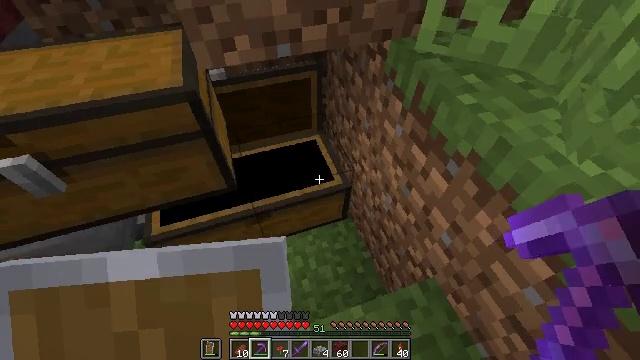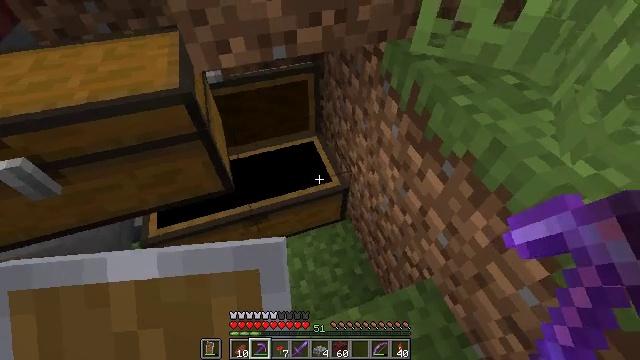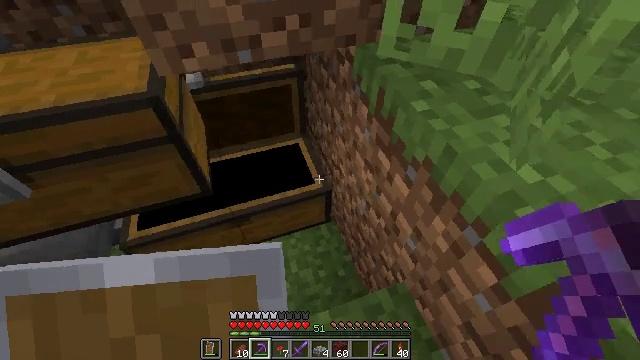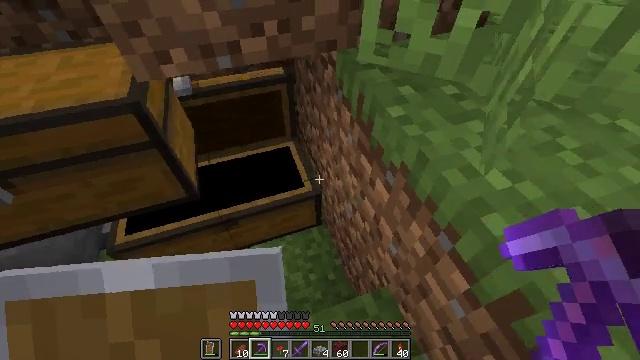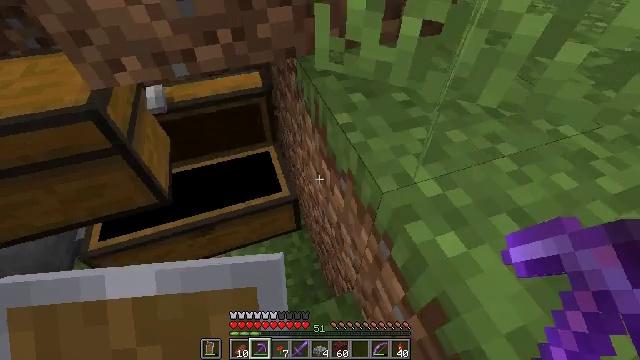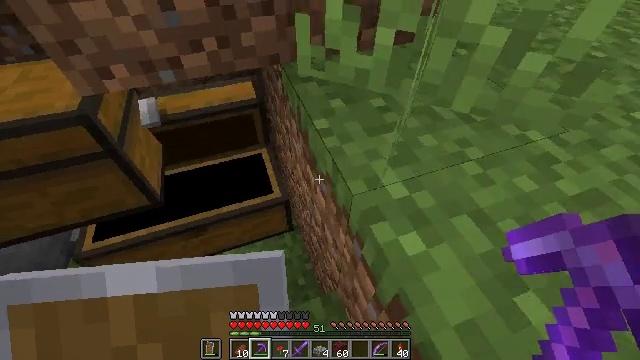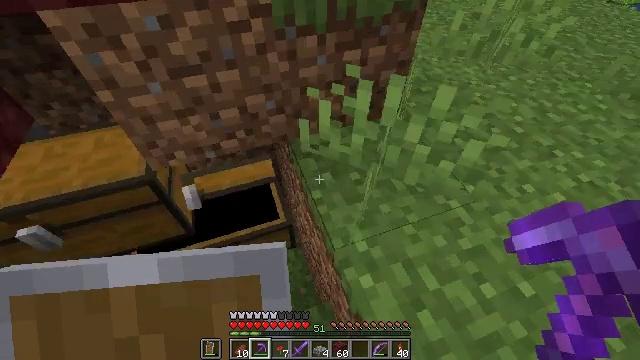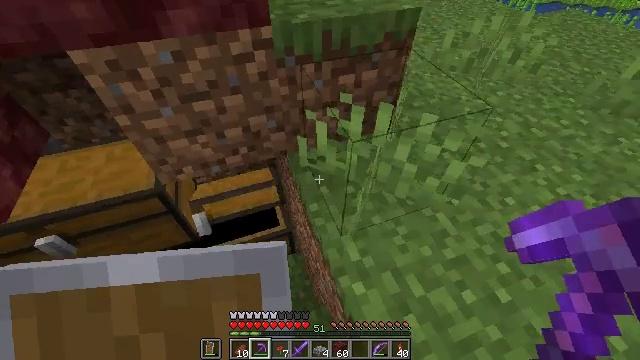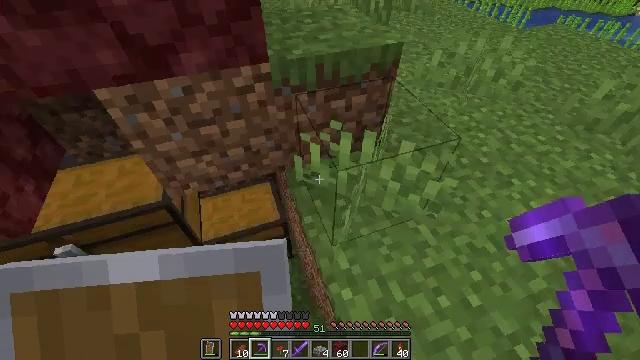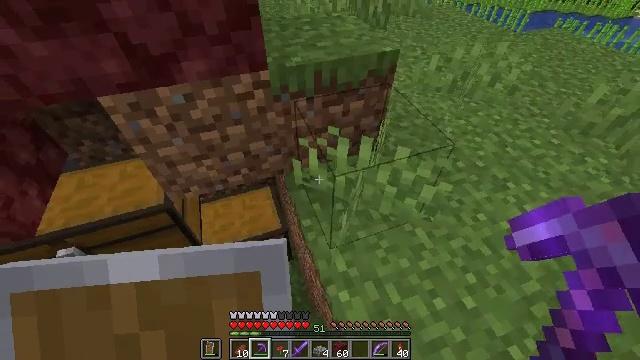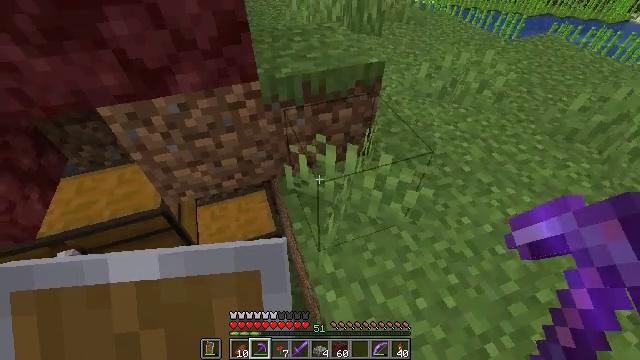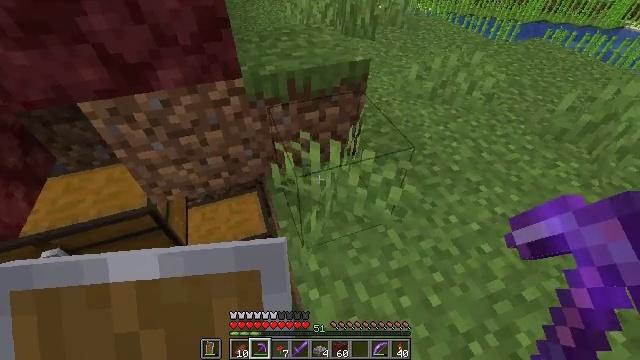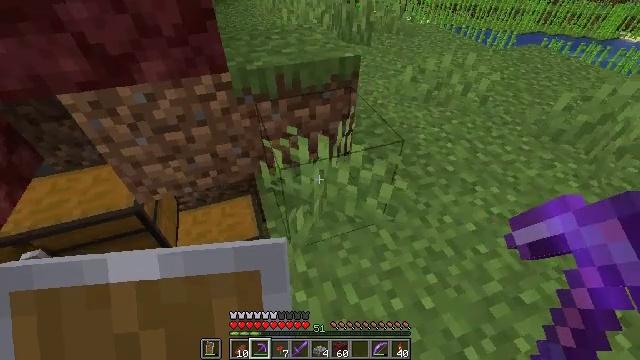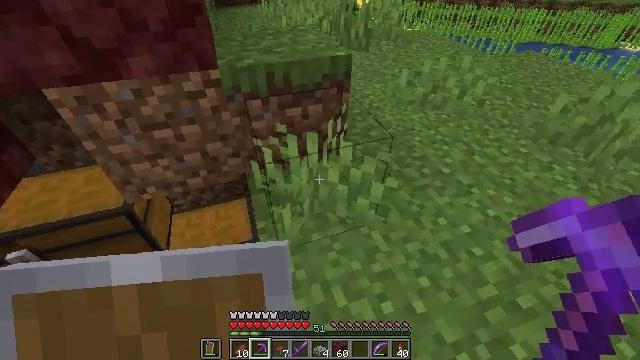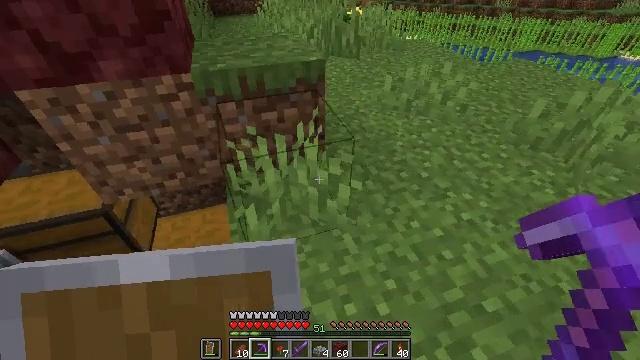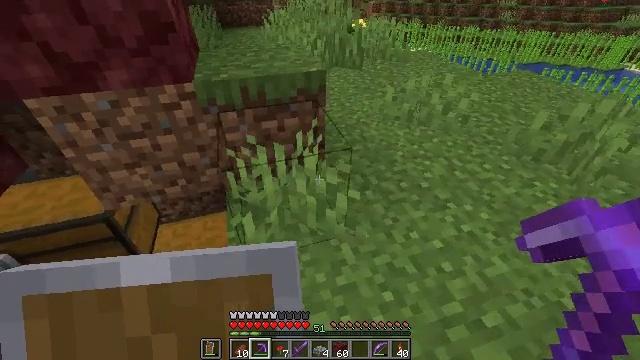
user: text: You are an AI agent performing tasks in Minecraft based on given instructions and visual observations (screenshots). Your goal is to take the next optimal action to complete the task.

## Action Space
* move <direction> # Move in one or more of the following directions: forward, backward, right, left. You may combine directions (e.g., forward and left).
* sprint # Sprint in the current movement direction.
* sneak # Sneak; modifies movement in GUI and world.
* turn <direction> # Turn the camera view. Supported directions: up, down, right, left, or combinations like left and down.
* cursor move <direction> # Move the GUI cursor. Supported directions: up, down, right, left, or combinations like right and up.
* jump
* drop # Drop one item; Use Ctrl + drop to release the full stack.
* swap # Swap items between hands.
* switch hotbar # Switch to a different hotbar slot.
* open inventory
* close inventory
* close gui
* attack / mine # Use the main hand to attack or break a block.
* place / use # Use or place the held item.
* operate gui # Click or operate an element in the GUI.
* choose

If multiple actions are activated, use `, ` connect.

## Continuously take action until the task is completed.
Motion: motion action
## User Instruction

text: Take a gold ingot and turn it into gold nugget.
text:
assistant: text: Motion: move right
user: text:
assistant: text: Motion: move right
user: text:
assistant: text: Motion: move right
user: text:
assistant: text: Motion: move right
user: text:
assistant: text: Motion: move right, jump
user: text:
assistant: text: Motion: move right, jump
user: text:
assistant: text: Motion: move right, jump
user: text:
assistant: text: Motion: move right, jump
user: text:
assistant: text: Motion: move right, jump
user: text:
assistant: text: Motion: move right
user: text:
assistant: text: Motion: move right, turn up
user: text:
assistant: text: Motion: move right, turn up
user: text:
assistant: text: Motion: move right, turn up
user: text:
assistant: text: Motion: move right, turn up
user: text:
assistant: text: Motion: move right, turn left and up
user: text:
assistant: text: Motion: move right, turn left and up
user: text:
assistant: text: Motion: move forward, turn left and up
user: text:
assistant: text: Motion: move forward, turn left and up
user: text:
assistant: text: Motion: move forward, turn left and up
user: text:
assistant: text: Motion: move forward, turn left
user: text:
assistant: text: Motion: move forward, turn left
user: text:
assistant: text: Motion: move forward, turn left
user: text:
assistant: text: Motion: move forward, turn left, jump
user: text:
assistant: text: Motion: move forward, turn left, jump
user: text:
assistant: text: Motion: move forward, turn left, jump
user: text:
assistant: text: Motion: move forward, turn left, jump
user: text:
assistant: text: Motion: move forward, turn left
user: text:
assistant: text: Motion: move forward, turn left
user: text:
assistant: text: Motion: move forward
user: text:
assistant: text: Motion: no_op